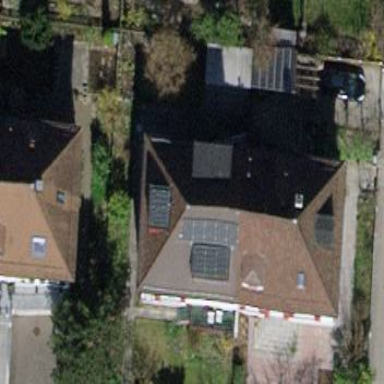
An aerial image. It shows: Hipped roof semi-detached house.